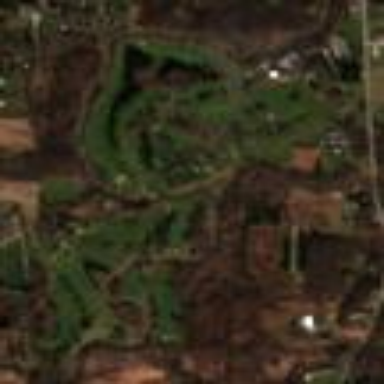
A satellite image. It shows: Golf course.